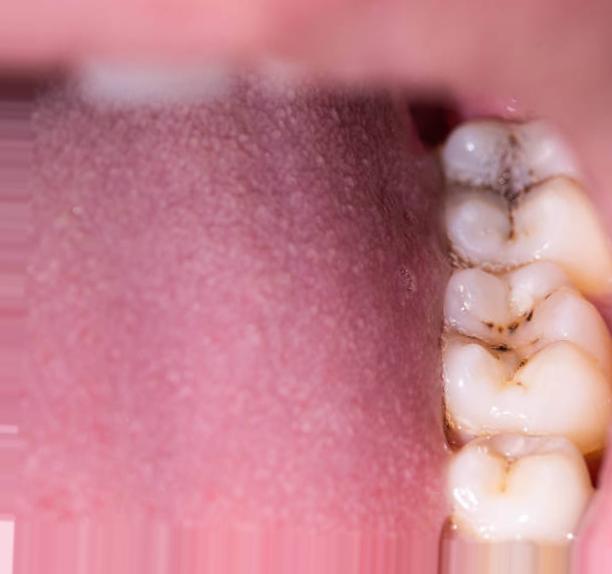
Condition: Caries